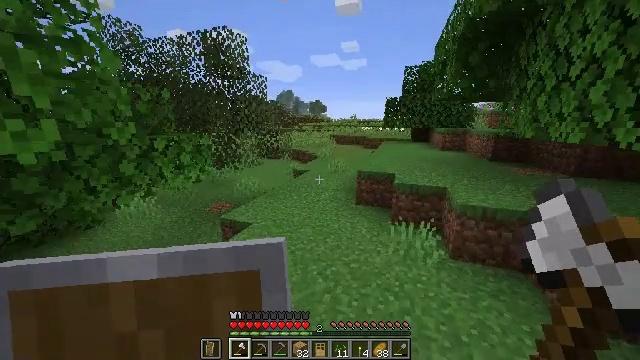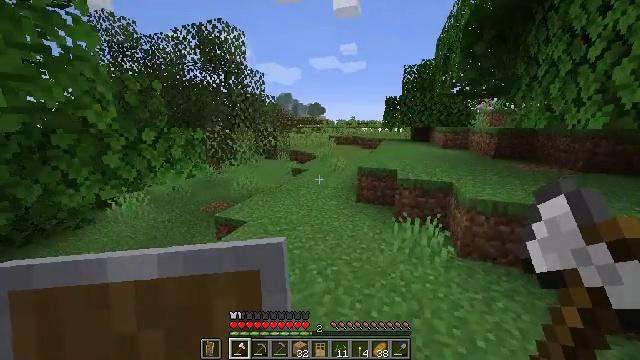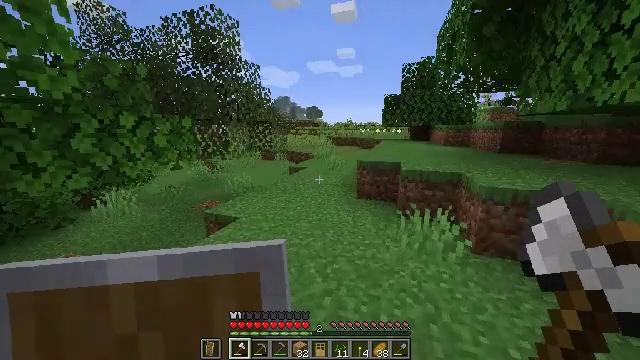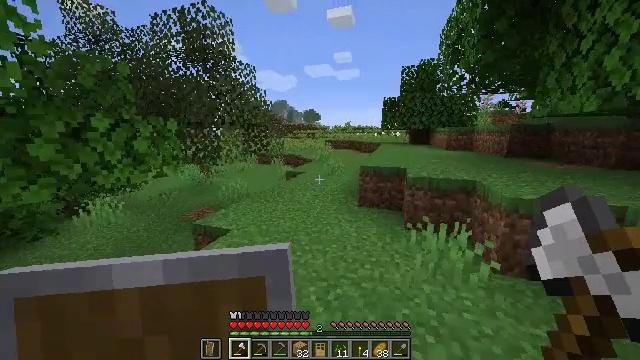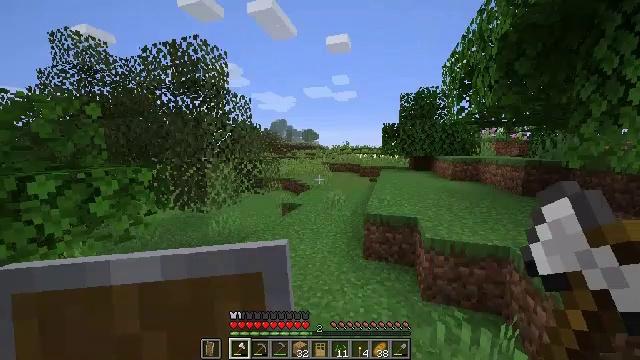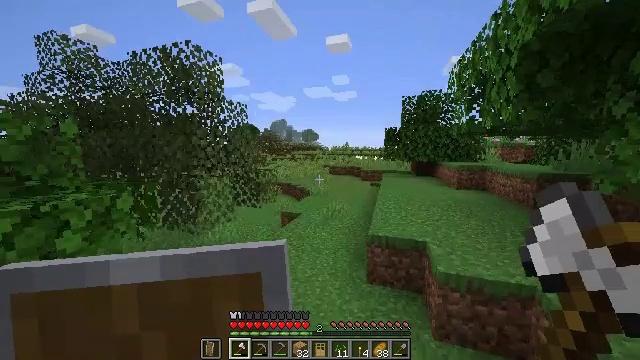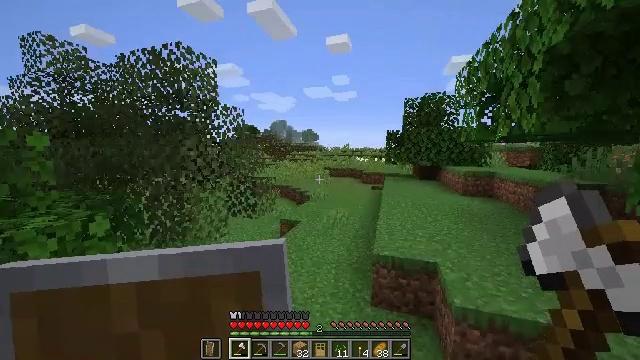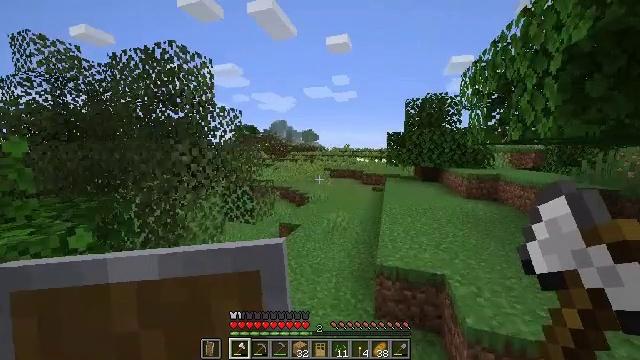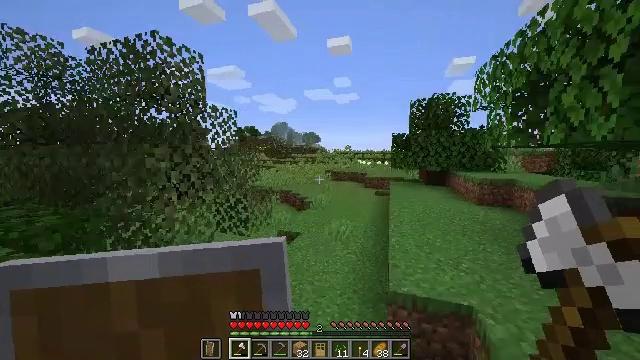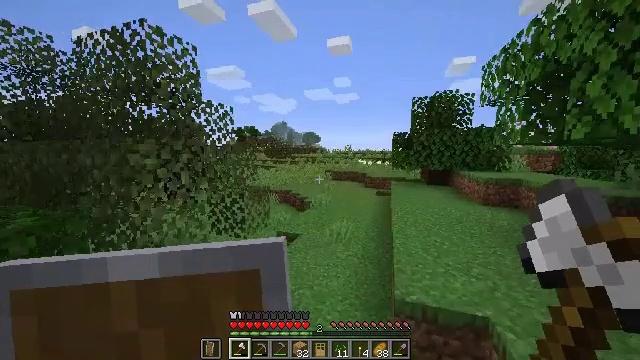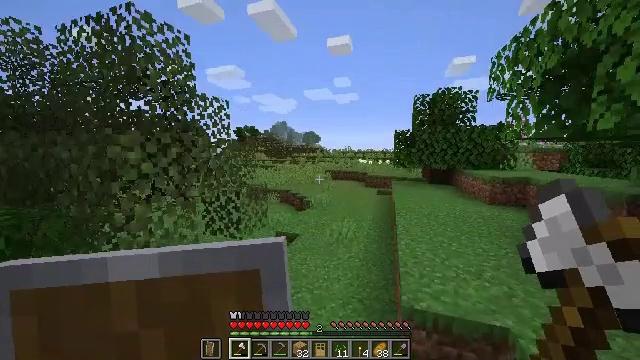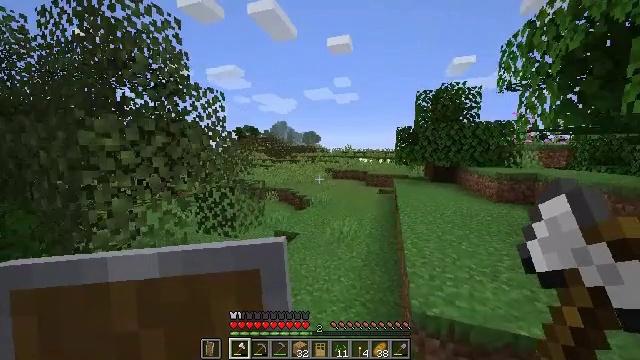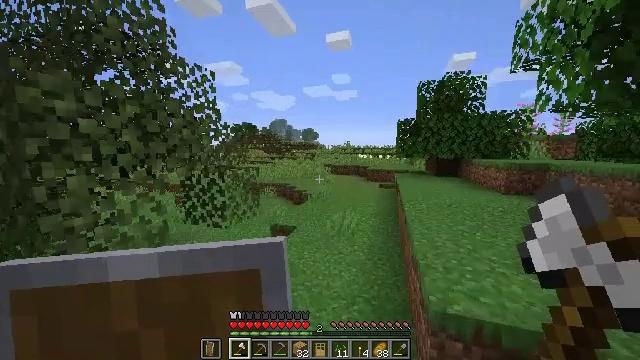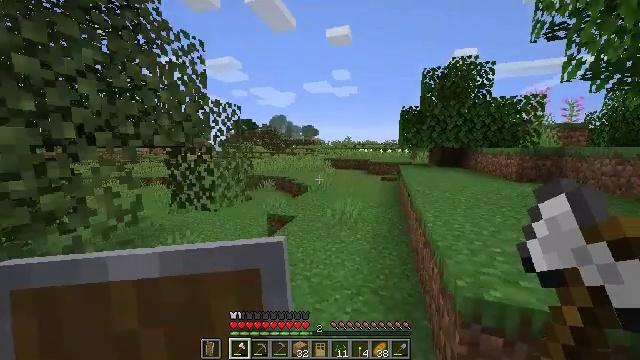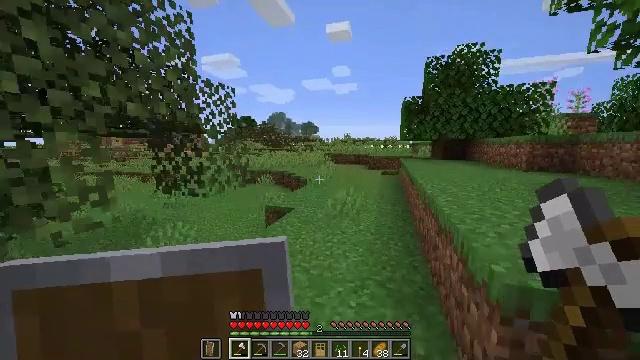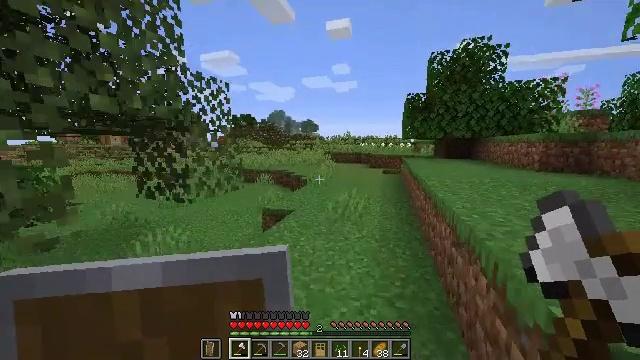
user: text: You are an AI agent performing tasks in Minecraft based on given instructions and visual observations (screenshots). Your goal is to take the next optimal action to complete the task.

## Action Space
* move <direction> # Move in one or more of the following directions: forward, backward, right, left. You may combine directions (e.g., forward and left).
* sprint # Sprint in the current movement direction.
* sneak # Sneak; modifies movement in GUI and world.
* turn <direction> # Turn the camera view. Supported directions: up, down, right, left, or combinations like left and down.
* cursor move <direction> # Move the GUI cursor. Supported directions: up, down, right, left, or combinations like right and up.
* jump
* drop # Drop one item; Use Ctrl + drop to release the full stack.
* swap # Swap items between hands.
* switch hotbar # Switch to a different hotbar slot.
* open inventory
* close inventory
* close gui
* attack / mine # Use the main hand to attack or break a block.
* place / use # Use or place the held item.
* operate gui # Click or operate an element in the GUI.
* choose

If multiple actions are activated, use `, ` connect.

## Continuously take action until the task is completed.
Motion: motion action
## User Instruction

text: craft item air
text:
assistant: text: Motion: move forward, sprint, jump
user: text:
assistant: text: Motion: move forward, sprint, jump
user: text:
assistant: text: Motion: move forward, sprint, jump
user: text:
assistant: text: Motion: move forward, sprint, turn up, jump
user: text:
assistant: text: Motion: move forward, sprint, jump
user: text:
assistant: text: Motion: move forward, sprint, jump
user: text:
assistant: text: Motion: move forward, sprint, jump
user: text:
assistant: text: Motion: move forward, sprint, jump
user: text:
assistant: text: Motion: move forward, sprint, jump
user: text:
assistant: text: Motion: move forward, sprint, jump
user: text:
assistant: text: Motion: move forward, sprint, jump
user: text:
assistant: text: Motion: move forward, sprint, jump
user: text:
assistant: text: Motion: move forward, sprint, jump
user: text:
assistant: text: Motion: move forward, sprint, jump
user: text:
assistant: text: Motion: move forward, sprint, jump
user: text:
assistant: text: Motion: move forward, sprint, jump
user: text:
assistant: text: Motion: move forward, sprint, jump
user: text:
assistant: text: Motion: move forward, sprint, jump
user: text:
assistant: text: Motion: move forward, sprint, jump
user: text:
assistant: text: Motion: move forward, sprint, turn down, jump
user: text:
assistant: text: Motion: move forward, sprint, turn down, jump
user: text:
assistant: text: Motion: move forward, sprint, turn down, jump
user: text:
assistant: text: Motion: move forward, sprint, jump
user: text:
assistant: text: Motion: move forward, sprint, turn left, jump
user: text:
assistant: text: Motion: move forward, sprint, turn left, jump
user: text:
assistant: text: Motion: move forward, sprint, turn left, jump
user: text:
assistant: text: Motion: move forward, sprint, turn left, jump
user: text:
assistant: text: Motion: move forward, sprint, turn left, jump
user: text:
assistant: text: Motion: move forward, sprint, turn left, jump
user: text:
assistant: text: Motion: move forward, sprint, turn left and down, jump